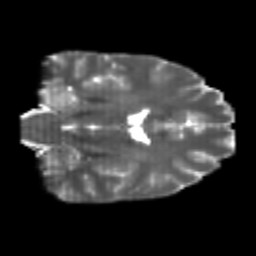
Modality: T2w
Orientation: coronal
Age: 22
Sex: male
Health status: healthy
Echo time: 0.074 s